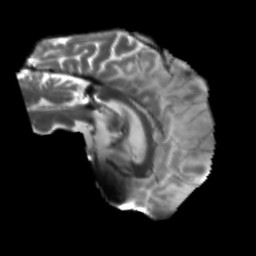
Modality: T2w
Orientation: sagittal
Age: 56
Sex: male
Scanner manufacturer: siemens
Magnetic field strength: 3 T
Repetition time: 5.25 s
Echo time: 0.08 s